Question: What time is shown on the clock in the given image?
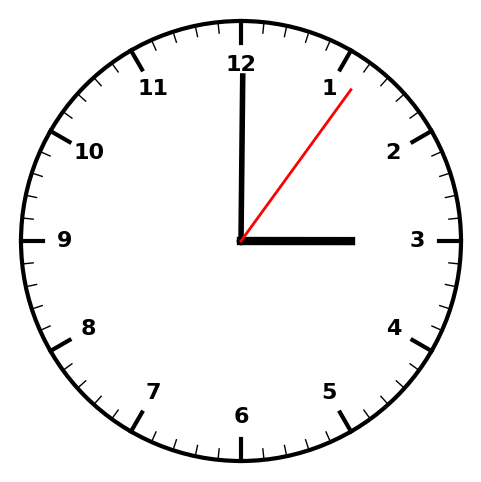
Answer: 03:00:06